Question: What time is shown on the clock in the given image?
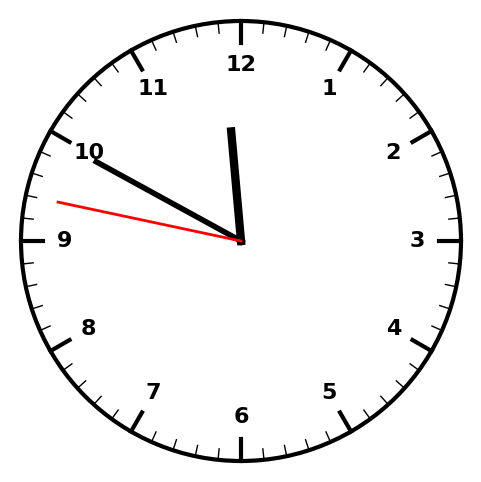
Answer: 11:49:47